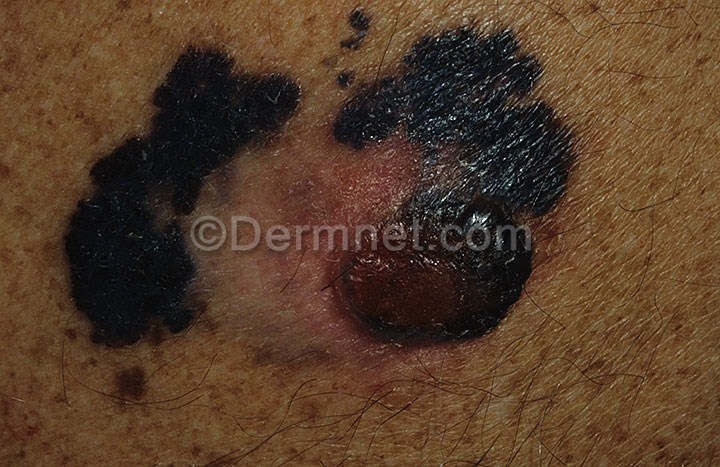
Disease: Melanoma Skin Cancer Nevi and Moles